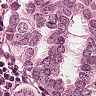
Metastatic tissue present: yes